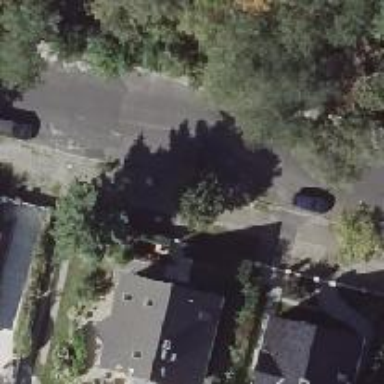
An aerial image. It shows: Chicane for traffic calming.